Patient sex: F
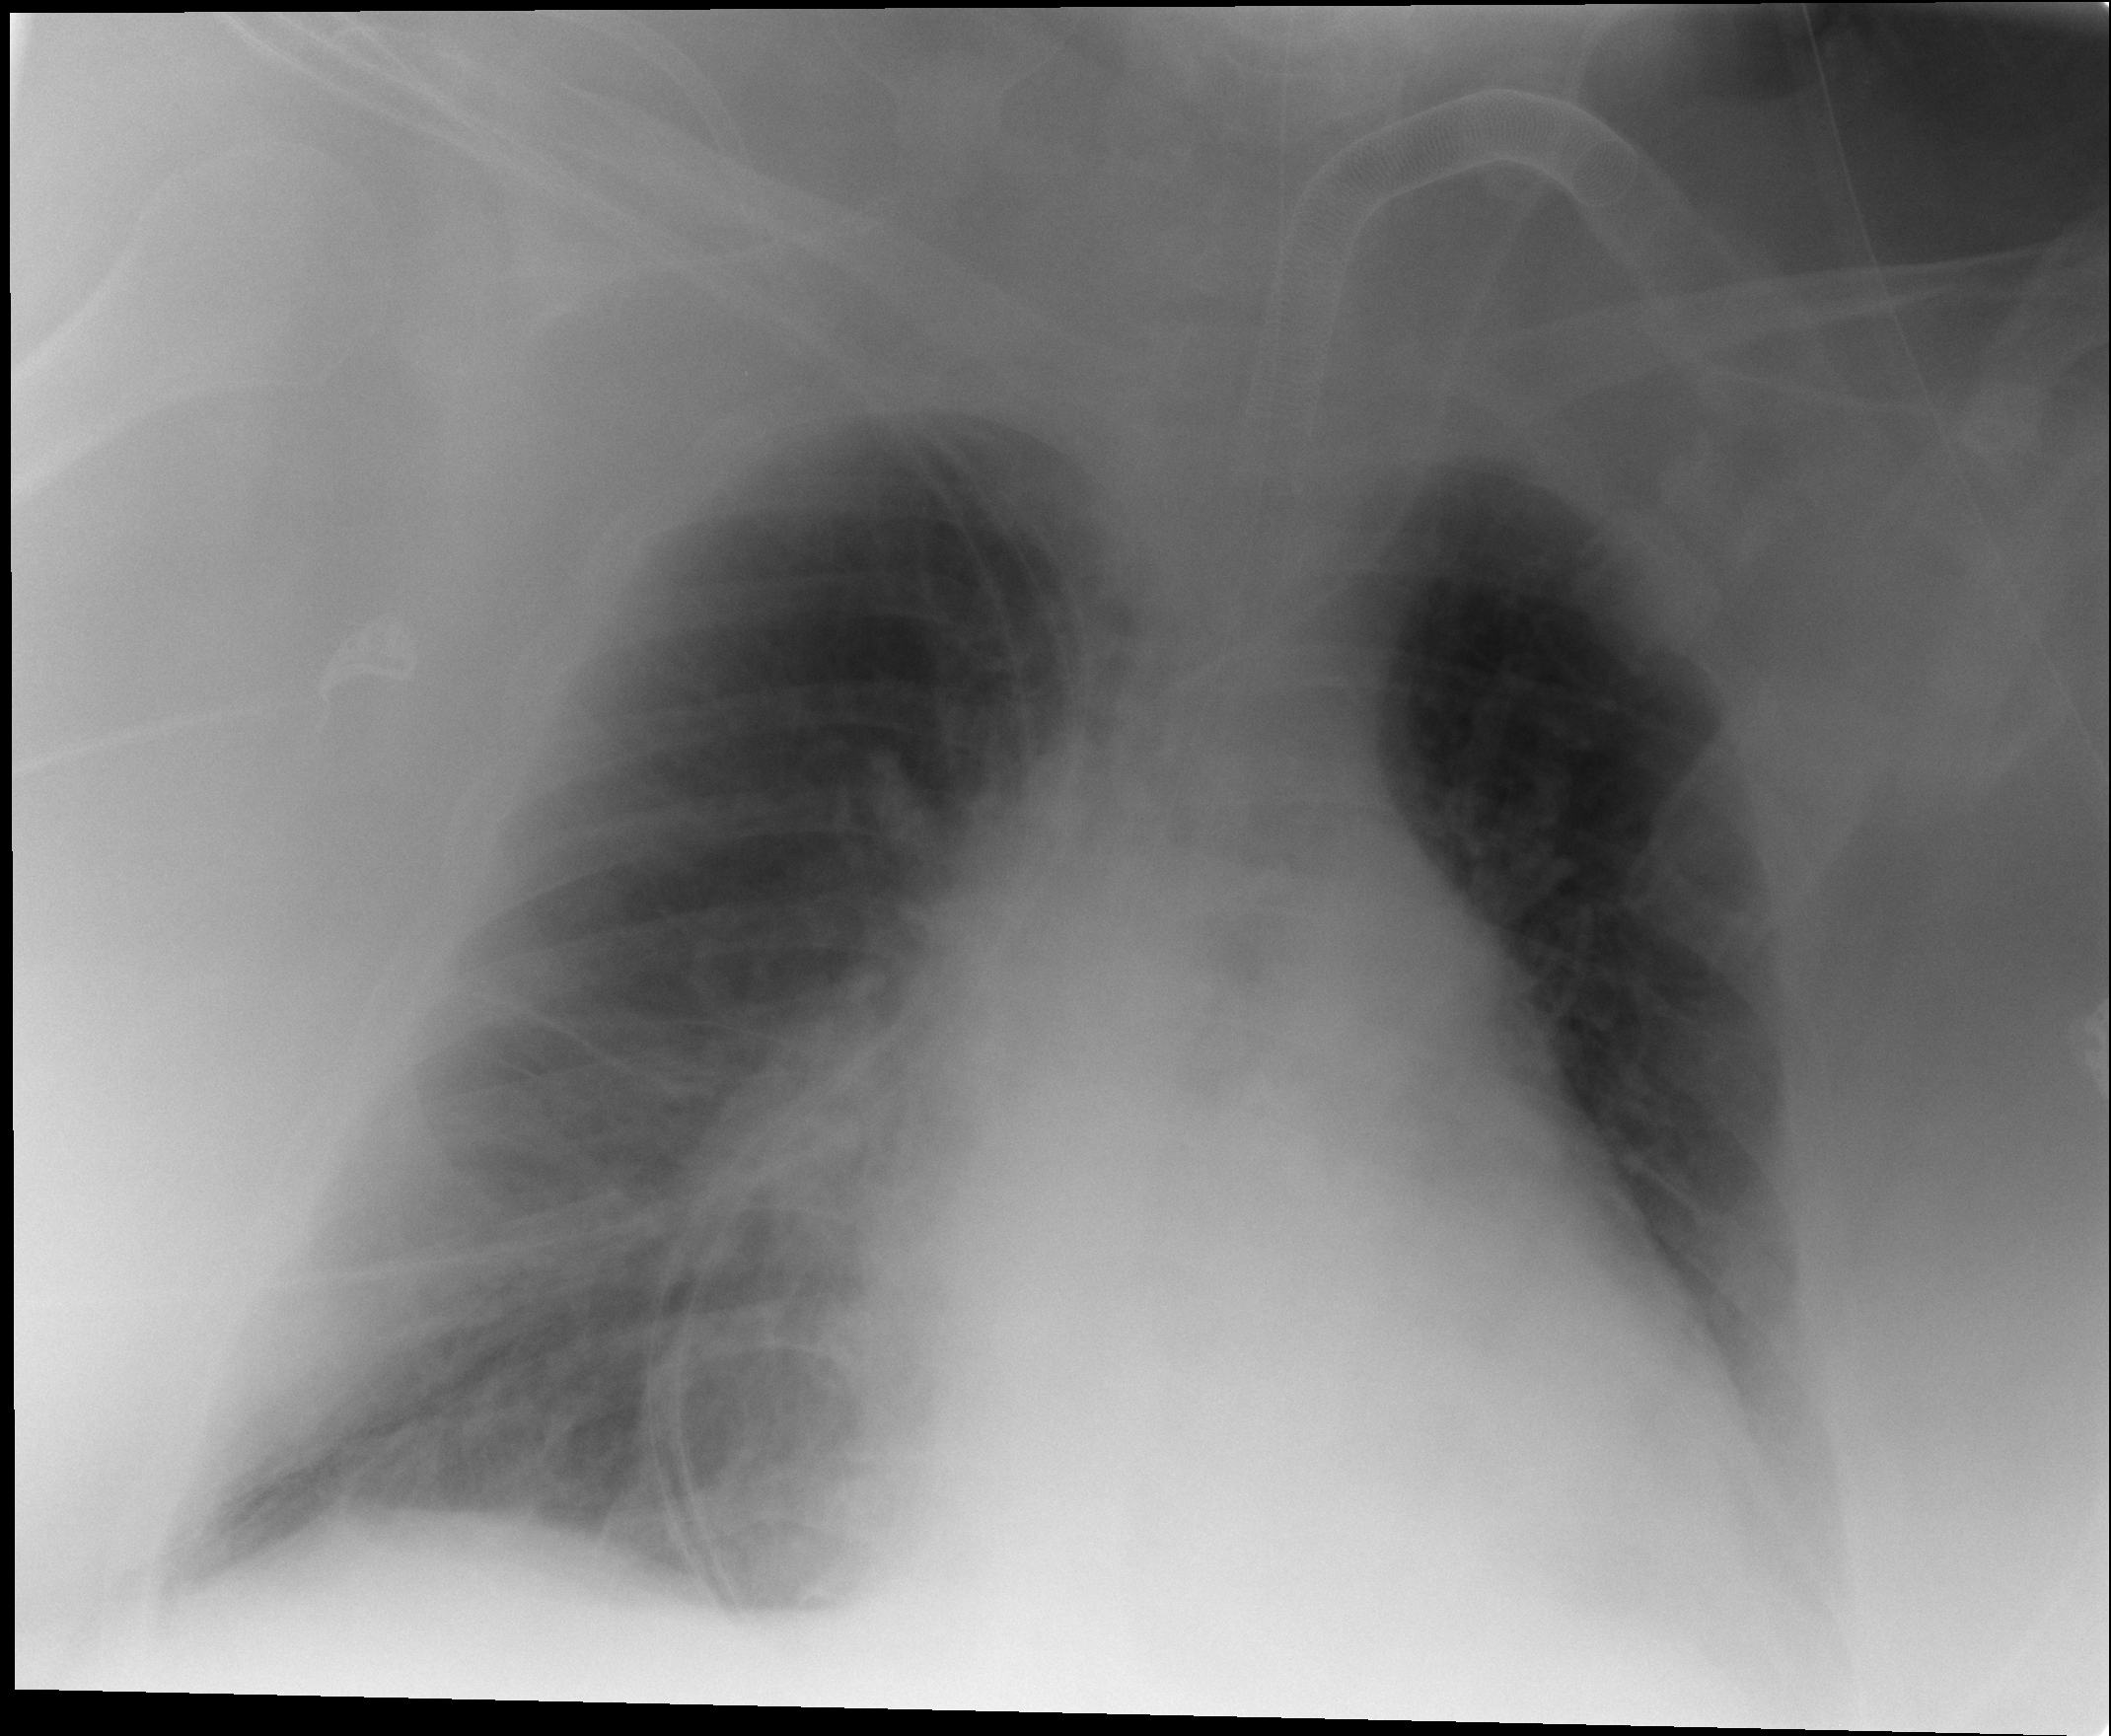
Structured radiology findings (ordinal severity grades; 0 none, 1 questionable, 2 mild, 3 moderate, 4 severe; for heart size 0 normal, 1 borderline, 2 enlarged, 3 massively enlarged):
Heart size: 2
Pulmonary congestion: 2
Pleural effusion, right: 0
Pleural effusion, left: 2
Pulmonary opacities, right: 2
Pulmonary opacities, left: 0
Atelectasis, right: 2
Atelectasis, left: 2